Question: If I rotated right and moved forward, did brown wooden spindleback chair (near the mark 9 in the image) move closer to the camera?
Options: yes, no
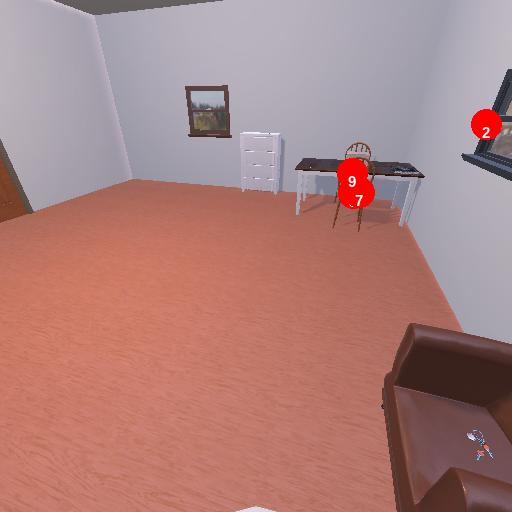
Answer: yes